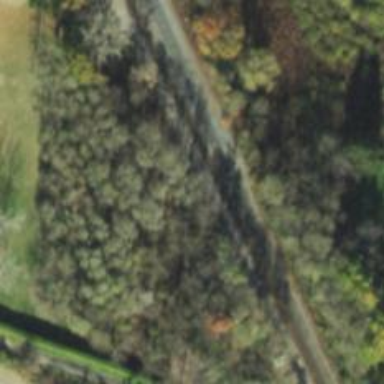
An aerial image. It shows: Railway track.